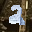
Label: 2